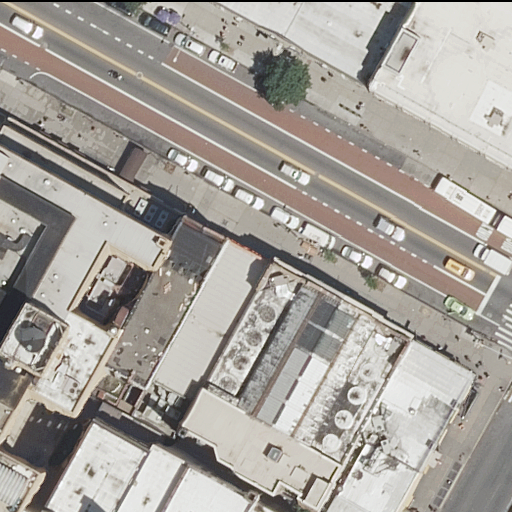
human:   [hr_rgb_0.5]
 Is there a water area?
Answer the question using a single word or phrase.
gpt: no

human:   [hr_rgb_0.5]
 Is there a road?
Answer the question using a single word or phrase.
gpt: yes

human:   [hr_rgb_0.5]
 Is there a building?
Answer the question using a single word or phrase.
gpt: yes

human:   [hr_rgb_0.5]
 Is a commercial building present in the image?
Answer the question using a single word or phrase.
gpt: no

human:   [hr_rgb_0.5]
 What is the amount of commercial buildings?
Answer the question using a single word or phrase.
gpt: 0

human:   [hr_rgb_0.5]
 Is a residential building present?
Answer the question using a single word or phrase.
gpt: yes

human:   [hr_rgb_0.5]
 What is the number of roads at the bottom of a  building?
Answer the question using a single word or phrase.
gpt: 1

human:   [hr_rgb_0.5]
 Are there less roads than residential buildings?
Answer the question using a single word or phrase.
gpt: yes

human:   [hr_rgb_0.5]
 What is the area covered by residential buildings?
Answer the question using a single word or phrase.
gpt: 5591m2

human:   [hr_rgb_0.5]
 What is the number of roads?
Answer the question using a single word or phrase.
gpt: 2

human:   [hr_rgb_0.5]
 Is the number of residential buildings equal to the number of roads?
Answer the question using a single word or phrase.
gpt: no

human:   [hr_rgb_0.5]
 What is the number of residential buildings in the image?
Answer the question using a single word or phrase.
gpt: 9

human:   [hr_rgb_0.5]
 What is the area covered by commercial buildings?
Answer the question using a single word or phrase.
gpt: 0m2

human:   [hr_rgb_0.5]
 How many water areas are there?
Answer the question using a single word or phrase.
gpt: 0

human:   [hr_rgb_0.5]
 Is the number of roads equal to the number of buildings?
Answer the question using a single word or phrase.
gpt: no

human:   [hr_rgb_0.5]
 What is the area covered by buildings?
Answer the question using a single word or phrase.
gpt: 5591m2

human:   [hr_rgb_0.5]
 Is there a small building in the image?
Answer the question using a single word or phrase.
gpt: yes

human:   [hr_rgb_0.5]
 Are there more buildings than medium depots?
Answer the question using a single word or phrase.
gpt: yes

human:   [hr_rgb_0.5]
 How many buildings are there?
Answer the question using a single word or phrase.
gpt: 9

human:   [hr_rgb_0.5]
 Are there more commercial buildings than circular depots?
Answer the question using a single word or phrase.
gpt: no

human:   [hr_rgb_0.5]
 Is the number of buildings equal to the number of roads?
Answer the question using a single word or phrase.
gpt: no

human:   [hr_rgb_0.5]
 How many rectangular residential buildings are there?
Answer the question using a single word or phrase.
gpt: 5

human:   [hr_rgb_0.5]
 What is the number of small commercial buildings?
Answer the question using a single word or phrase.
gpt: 0

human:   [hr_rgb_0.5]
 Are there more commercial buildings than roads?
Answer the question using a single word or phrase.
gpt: no

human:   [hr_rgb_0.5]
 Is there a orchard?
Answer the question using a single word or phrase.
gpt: no

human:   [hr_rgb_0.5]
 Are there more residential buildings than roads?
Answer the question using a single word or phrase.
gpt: yes

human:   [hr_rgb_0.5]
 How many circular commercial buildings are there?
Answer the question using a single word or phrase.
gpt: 0

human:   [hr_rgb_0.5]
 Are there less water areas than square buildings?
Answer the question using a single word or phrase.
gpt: no

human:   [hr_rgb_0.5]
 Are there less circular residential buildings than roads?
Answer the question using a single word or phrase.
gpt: yes

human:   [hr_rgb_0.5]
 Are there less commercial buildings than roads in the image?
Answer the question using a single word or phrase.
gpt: yes

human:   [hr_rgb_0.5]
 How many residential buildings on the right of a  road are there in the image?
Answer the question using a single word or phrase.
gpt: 2

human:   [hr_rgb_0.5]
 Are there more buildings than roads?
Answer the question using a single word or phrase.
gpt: yes

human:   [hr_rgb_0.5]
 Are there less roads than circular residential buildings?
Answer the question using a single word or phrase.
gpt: no

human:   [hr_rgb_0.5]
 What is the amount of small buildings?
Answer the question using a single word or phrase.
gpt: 1

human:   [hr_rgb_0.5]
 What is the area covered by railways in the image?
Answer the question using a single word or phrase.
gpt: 0m2

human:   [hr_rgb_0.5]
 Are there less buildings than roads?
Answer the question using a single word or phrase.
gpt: no

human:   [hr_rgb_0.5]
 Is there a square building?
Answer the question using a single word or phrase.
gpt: no

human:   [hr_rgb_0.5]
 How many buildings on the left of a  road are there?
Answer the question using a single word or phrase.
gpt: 8

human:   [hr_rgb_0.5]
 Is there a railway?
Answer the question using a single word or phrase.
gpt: no

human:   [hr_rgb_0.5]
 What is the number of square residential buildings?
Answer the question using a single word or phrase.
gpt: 0

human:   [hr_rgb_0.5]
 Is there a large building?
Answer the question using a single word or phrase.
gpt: yes

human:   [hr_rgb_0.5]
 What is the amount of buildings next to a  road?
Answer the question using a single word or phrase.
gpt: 9

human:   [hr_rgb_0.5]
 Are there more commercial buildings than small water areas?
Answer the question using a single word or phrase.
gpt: no

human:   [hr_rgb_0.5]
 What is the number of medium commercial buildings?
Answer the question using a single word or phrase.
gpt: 0

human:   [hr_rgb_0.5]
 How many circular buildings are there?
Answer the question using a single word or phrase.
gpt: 0

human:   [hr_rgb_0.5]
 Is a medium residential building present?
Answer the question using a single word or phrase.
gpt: yes

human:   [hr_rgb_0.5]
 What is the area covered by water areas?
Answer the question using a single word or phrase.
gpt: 0m2

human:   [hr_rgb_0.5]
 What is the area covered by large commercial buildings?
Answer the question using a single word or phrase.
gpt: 0m2

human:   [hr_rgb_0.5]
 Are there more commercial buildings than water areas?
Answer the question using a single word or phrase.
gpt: no

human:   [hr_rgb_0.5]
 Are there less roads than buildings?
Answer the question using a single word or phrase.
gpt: yes

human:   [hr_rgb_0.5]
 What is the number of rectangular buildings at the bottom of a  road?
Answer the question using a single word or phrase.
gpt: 3

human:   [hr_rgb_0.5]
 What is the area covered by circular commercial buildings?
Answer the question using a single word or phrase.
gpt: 0m2

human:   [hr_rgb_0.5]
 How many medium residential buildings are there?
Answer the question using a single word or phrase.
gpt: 4

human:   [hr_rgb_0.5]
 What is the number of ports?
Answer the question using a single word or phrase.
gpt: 0

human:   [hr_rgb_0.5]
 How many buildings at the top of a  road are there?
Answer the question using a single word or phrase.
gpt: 4

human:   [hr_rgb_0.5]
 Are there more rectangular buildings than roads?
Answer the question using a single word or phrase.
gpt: yes

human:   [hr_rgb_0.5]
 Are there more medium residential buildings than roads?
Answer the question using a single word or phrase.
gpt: yes

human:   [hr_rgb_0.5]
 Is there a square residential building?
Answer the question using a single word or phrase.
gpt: no

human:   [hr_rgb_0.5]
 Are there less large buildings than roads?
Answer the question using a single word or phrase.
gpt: no

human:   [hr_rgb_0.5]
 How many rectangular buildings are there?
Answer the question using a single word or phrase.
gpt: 5

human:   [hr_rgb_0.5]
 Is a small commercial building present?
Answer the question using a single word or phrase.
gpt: no

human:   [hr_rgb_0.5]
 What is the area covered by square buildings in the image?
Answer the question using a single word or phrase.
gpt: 0m2

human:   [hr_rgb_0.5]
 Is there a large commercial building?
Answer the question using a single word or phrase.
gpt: no

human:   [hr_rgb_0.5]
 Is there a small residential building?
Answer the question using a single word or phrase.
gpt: yes